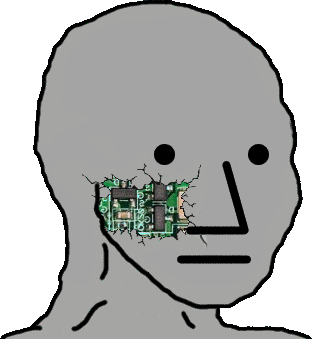
Label: 5_NPC